Chest X-ray. View position: PA
Patient age: 66
Patient sex: F
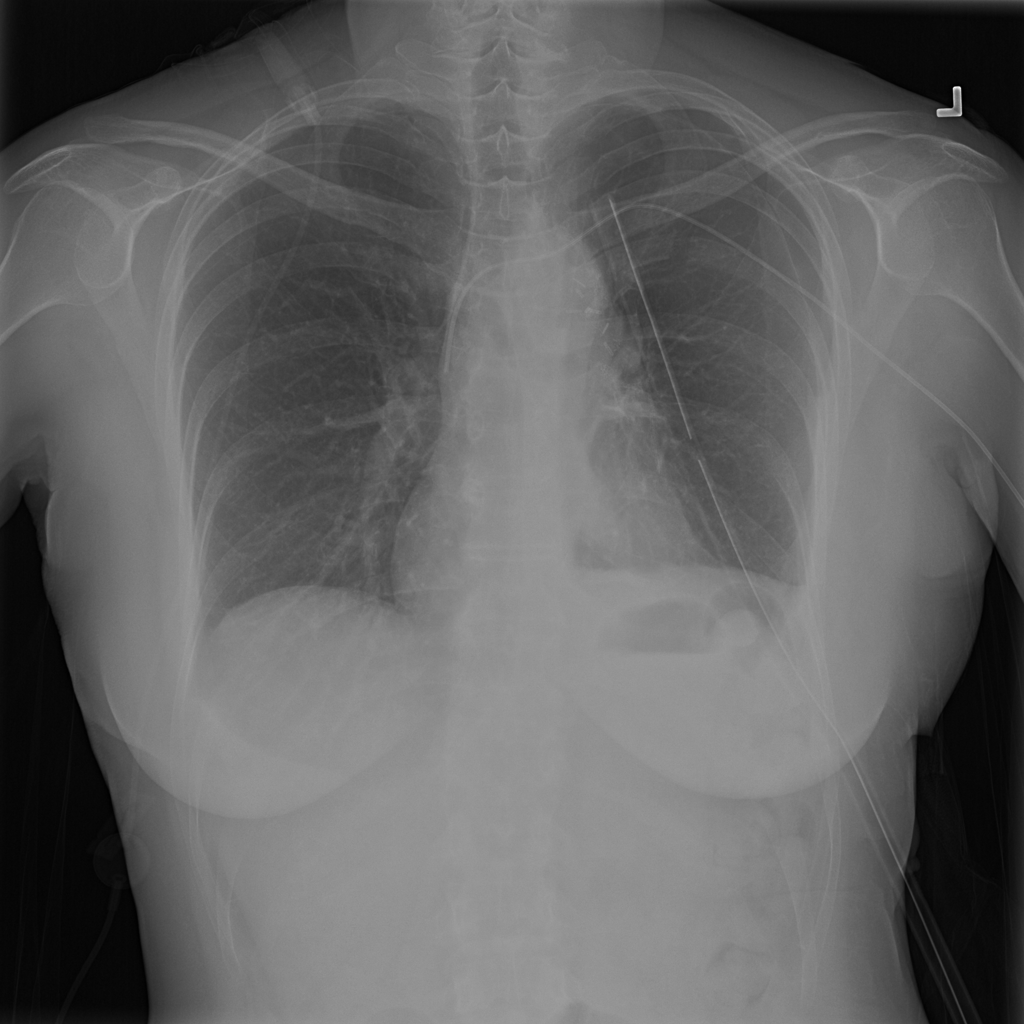
Finding: Pneumothorax